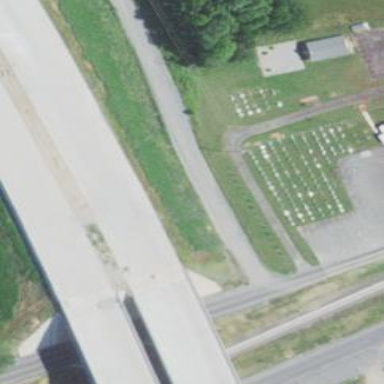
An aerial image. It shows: Graveyard.